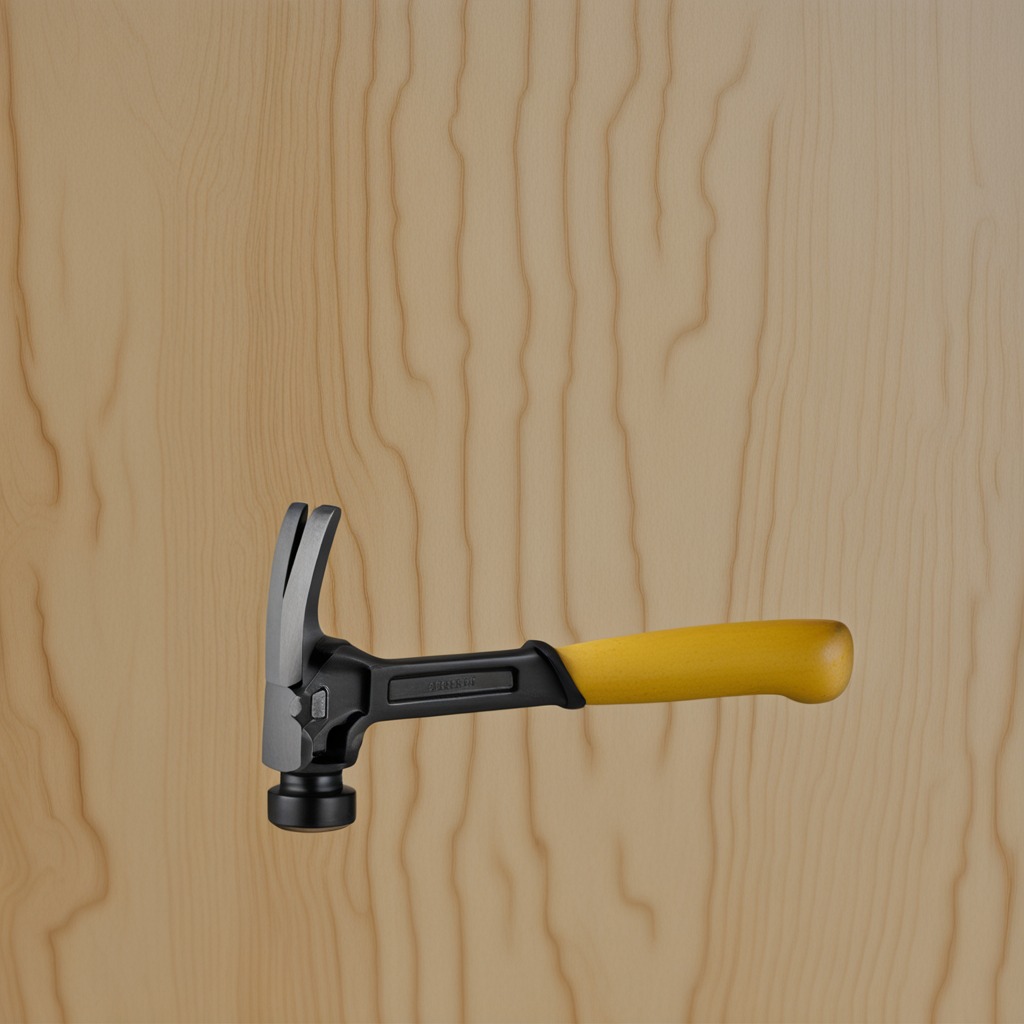
A hammer is lying on a plywood surface in a paint workshop lit by afternoon window light.